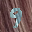
Label: 9